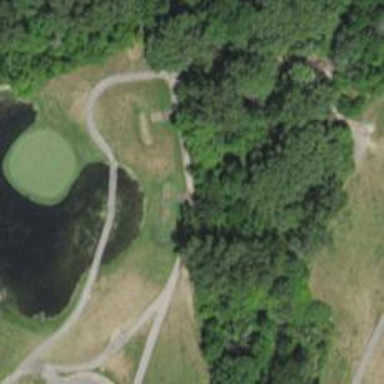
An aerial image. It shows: Path for both road and golf.